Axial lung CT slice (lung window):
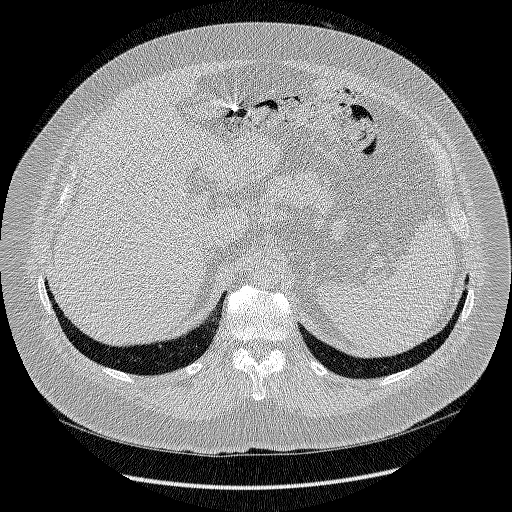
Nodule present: no